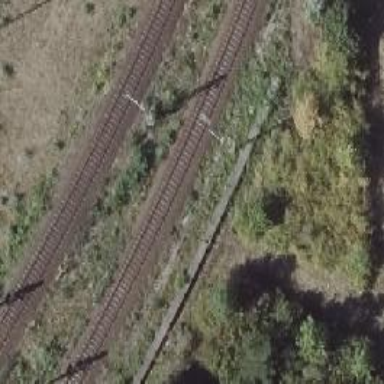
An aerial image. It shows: Catenary mast for power lines.